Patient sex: M
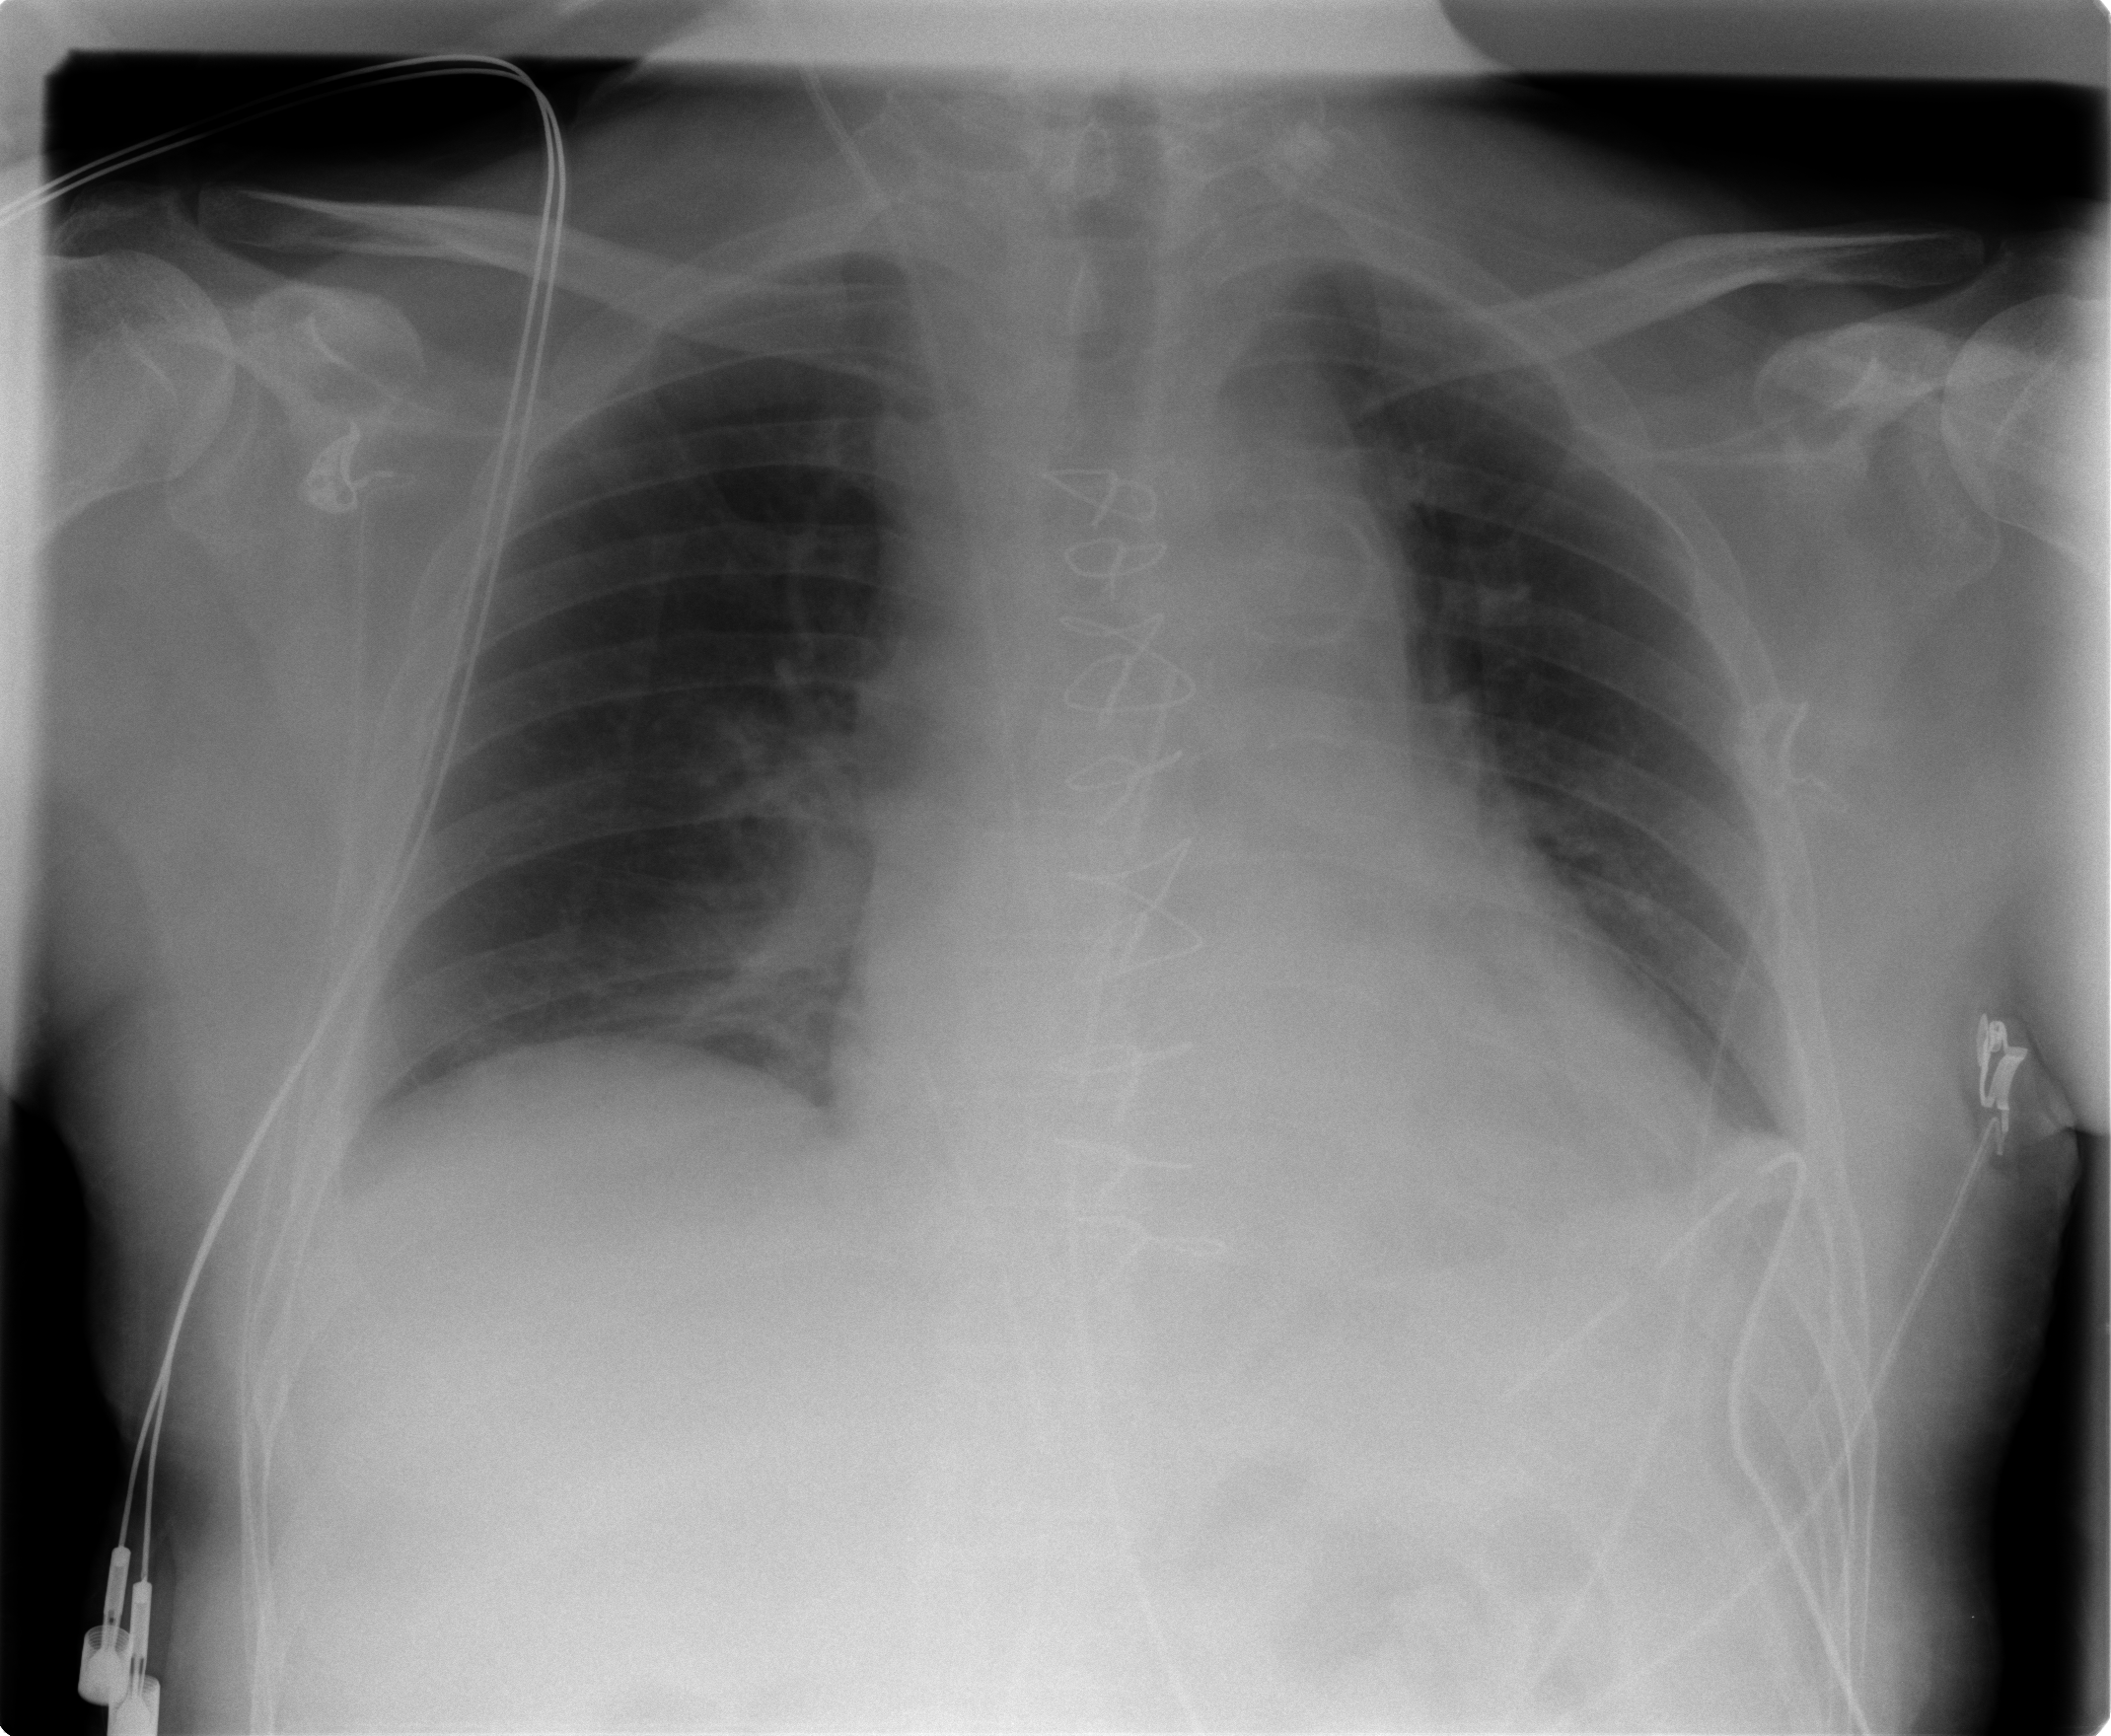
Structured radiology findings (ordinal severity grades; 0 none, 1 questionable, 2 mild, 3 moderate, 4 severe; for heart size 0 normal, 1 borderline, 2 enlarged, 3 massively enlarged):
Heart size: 2
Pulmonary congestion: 1
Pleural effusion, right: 0
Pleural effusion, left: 0
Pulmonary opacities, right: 0
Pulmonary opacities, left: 0
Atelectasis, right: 1
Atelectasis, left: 2